Question: We have upgraded to Resharper 7.1 with VS2012. However Resharper seems to display NSubstitute methods as unrecognised in red as shown in the diagram below with Arg.Any<>:

Does anyone know how to resolve this?
Note: The codes compiles successfully, its just the display by resharper thats the issue.
Cheers,
Billy
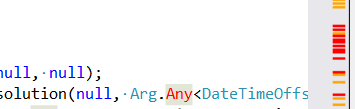
Answer: Clearing your ReSharper cache should fix the problem. Just go to ReSharper > Options > Environment > General > Clear Caches